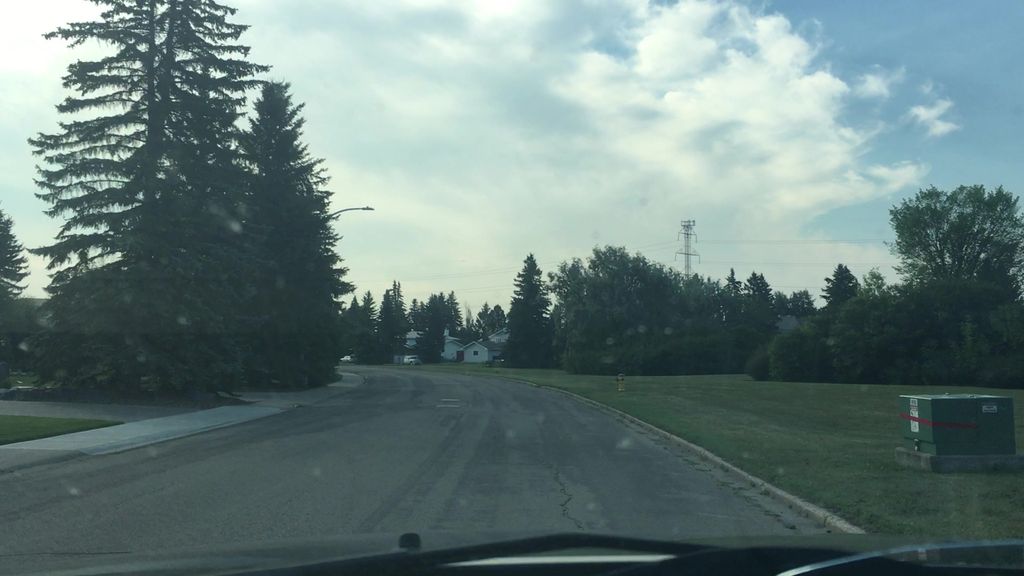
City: edmonton